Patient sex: M
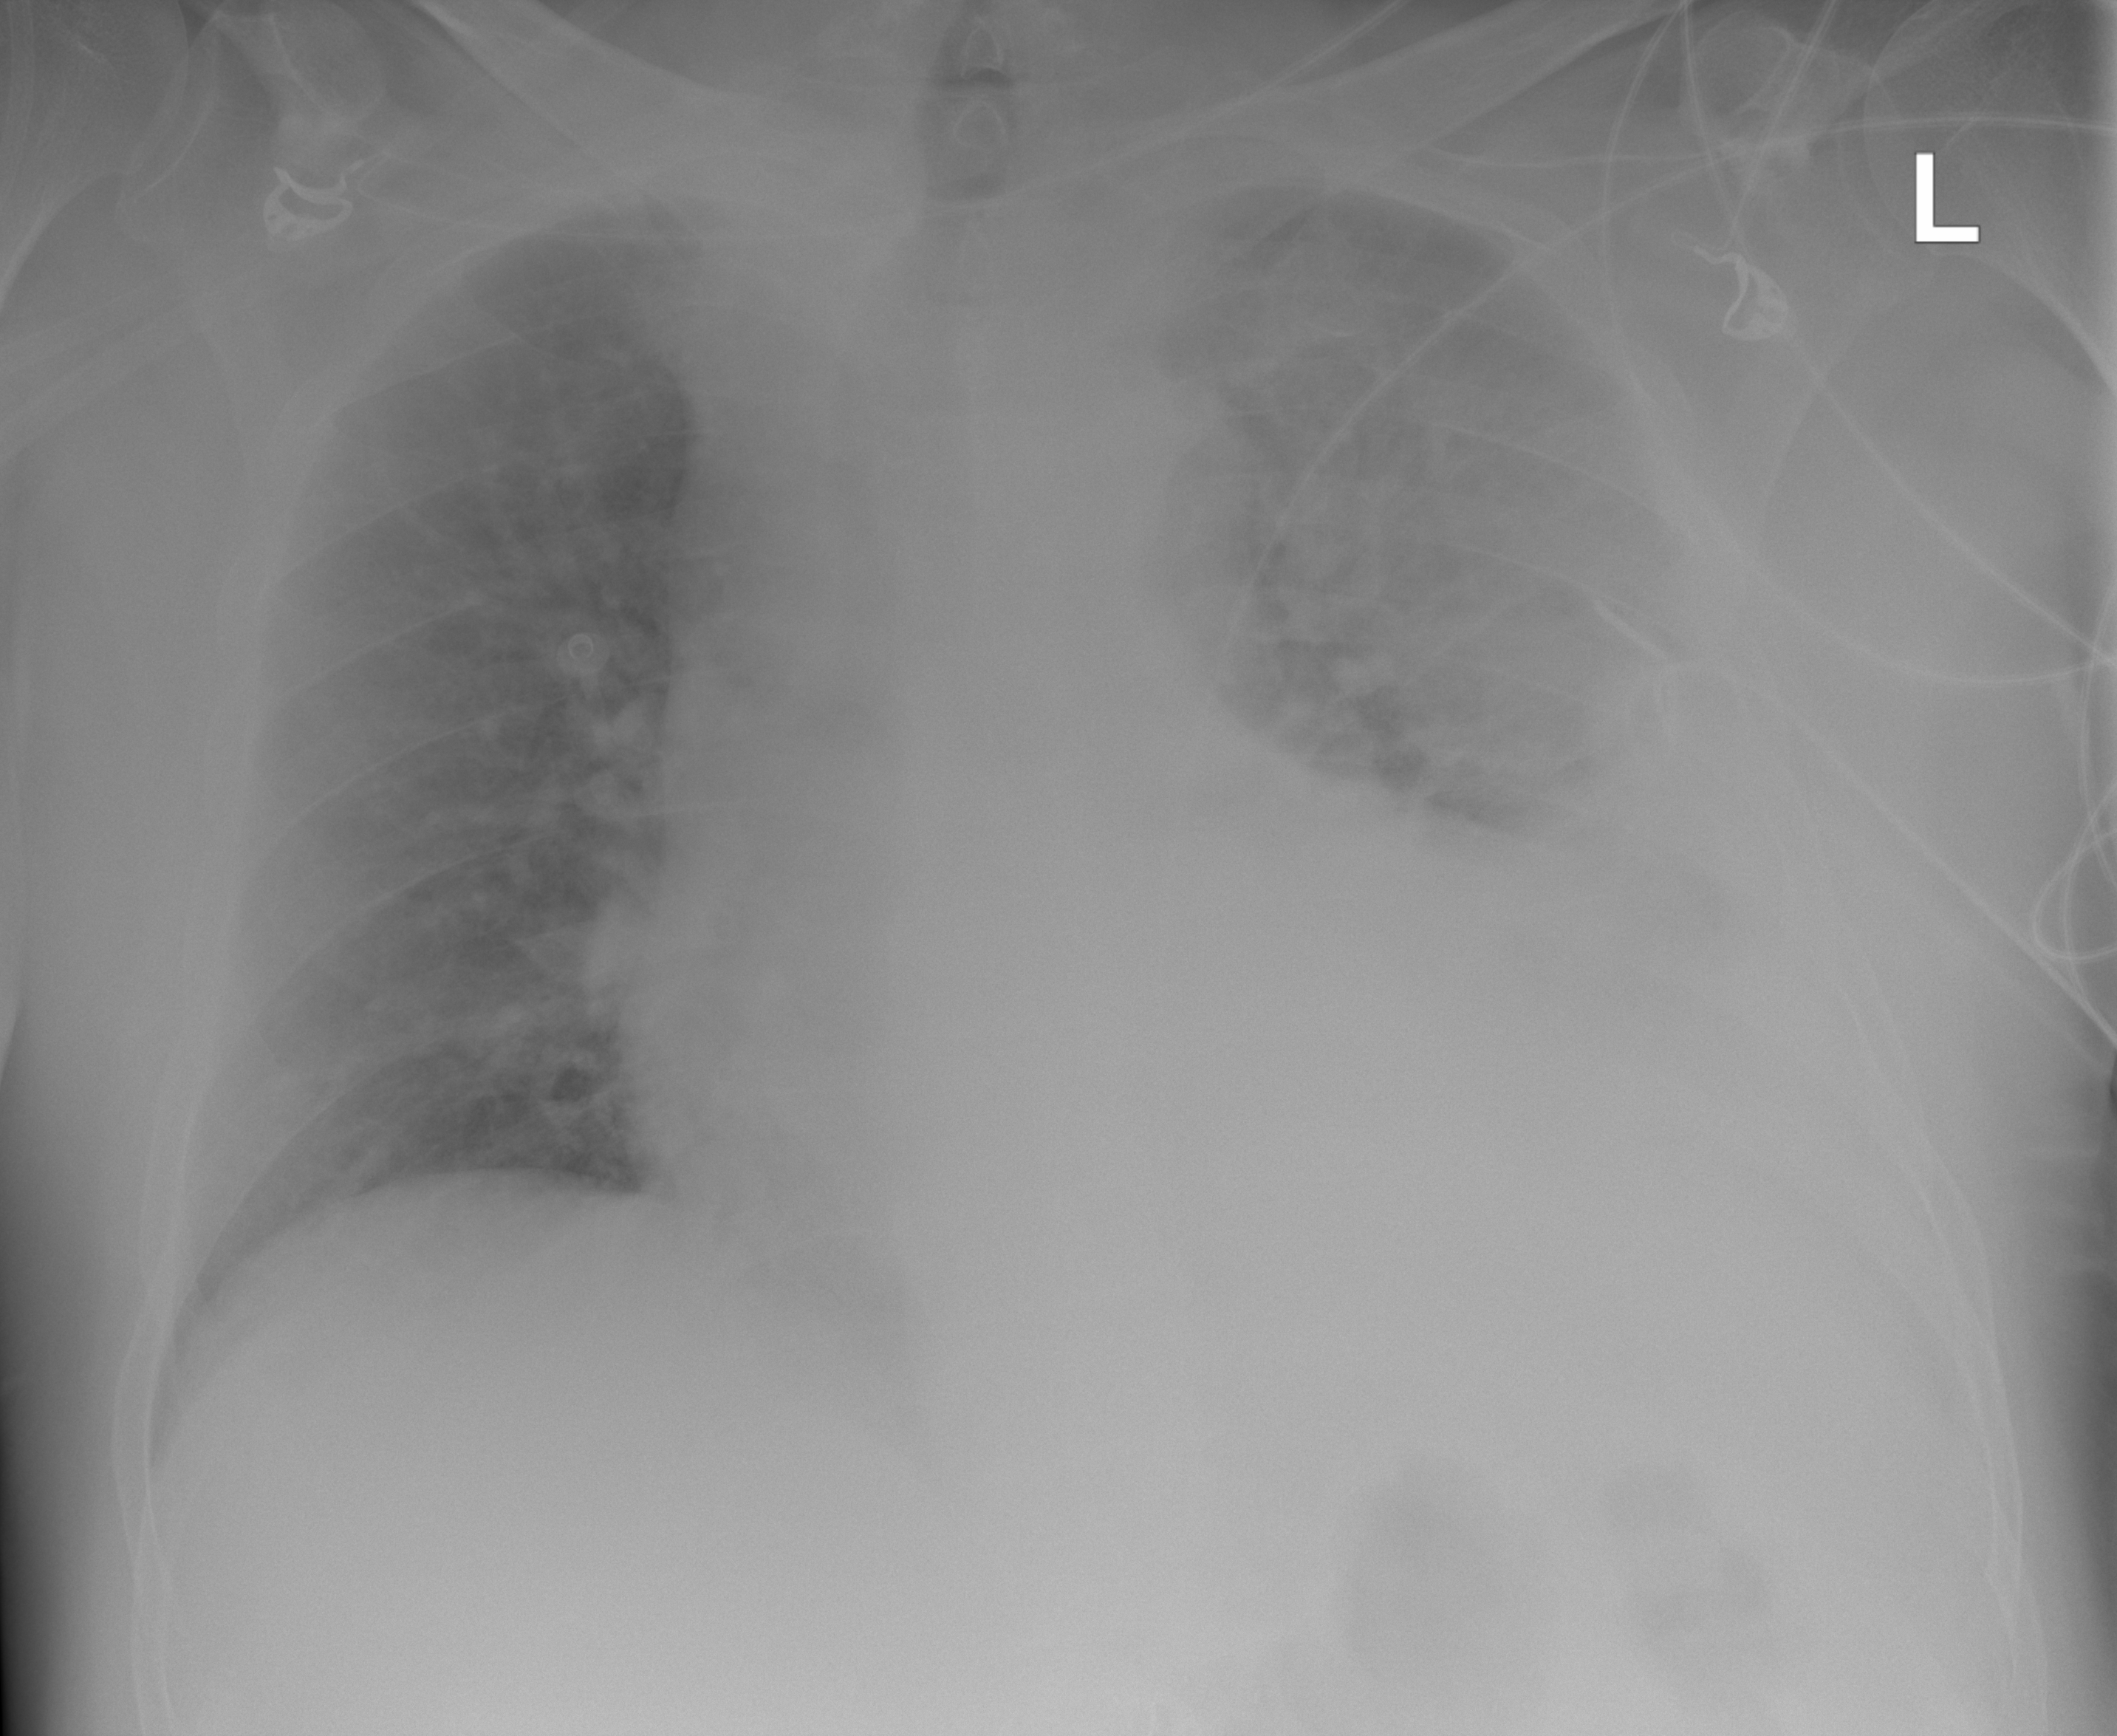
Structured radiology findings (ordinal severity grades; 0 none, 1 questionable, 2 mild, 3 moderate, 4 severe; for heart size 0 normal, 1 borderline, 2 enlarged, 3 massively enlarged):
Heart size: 2
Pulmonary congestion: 0
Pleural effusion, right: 0
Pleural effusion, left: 3
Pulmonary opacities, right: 0
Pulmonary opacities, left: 2
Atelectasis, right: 0
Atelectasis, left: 3